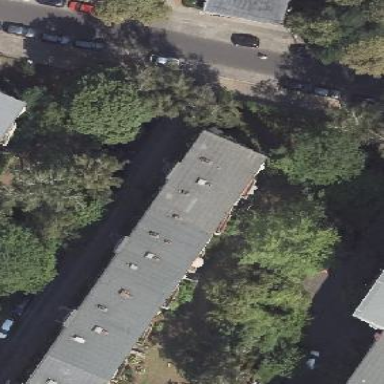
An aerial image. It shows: Skillion-roofed apartment building.